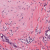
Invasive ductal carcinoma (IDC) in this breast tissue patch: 1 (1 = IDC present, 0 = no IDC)